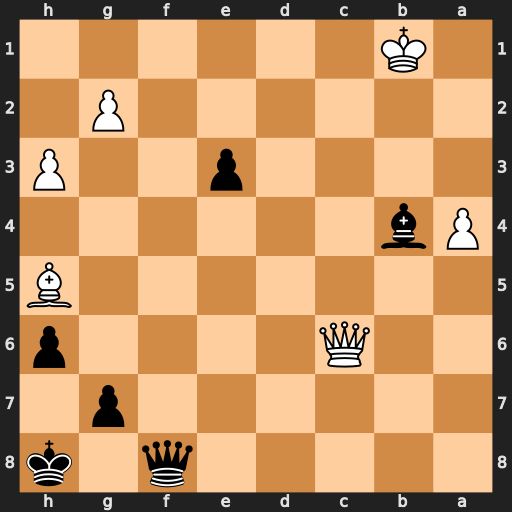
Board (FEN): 5q1k/6p1/2Q4p/7B/Pb6/4p2P/6P1/1K6
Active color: b
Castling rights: -
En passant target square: -
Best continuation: Qf5+ Kb2 Qxh5 Qa8+ Kh7